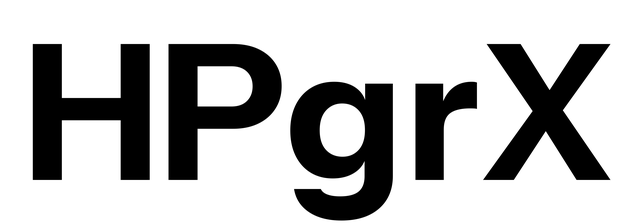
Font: InstrumentSans_Bold